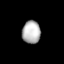
Tissue: lung
Cell type: Endothelial cells
Senescence score: 0.741
Nuclear area (px): 413
Mean DAPI intensity: 178.32